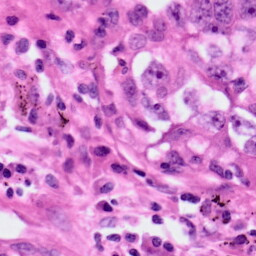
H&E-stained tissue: Lung